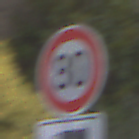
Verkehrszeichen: Geschwindigkeit80
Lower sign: MehrspurigeFahrzeuge2
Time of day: MorningAfternoon
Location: Outdoor (Urban)
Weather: Overcast
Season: NotSpecified
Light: Natural